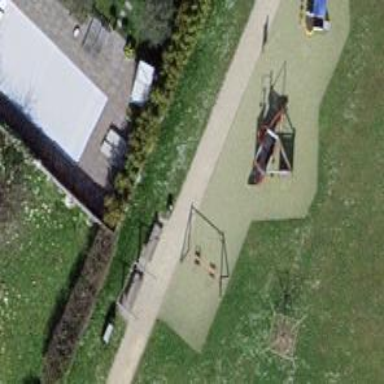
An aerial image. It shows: Playground area for leisure land.